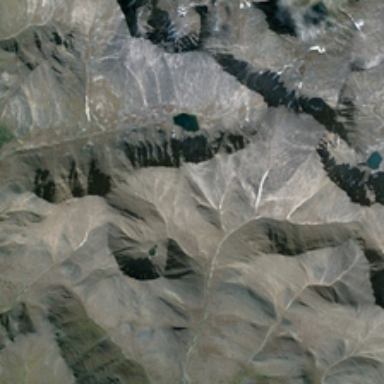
It is a large piece of mountain with ice partly .